Field crop: maize
Growth stage: 2
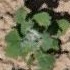
Species: chenopodium